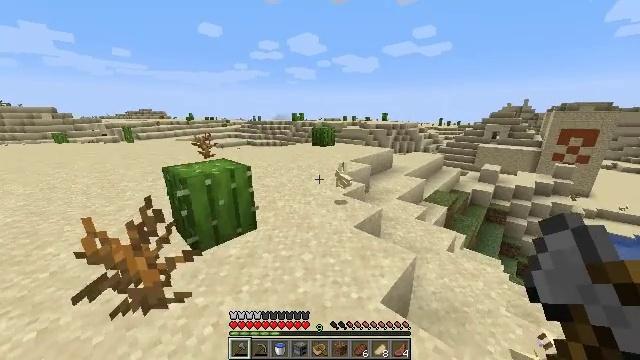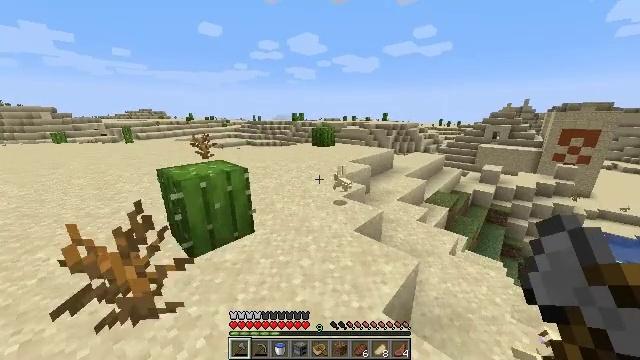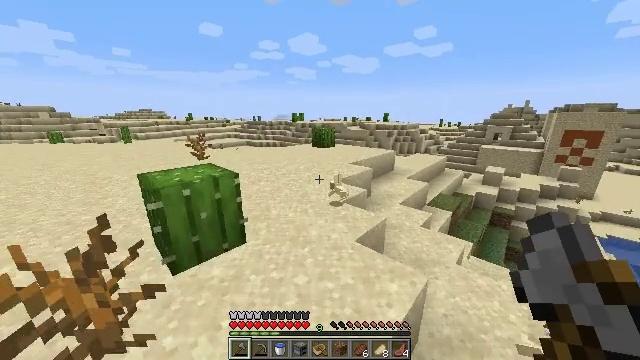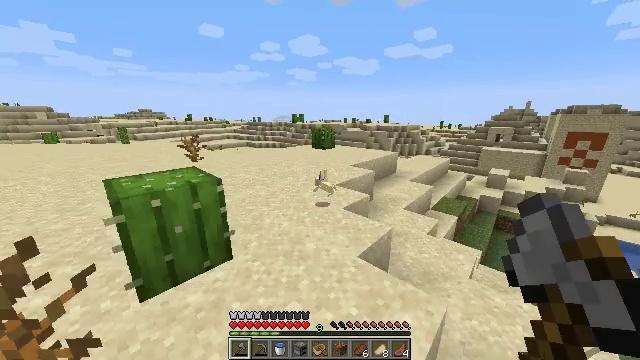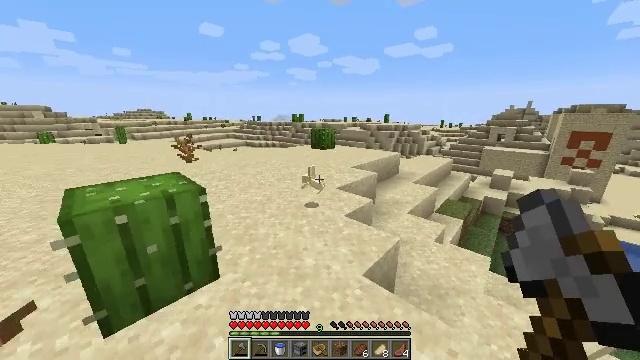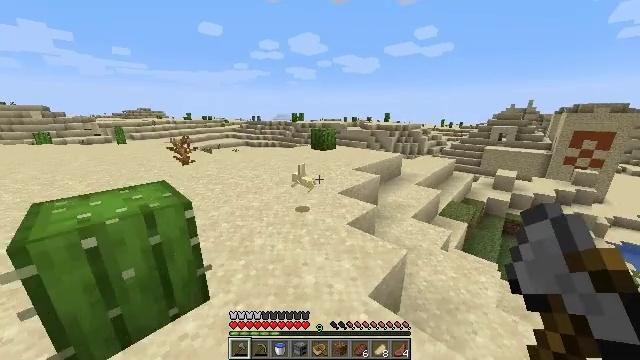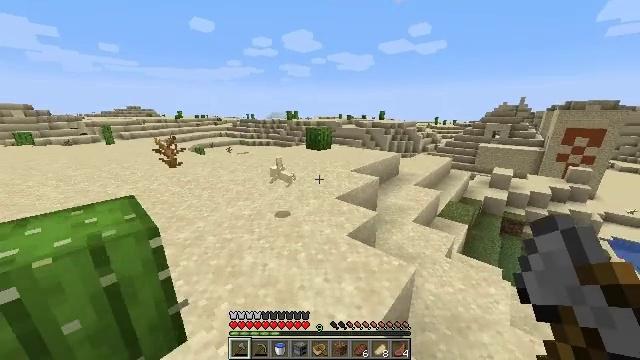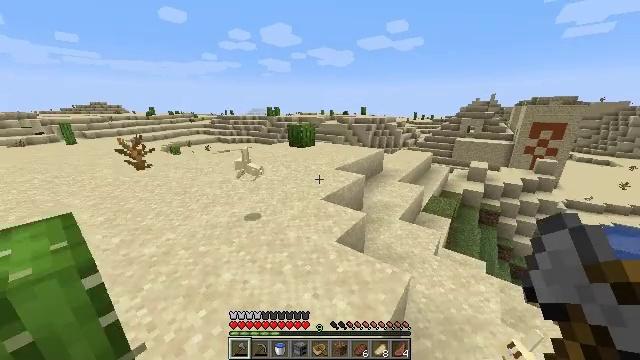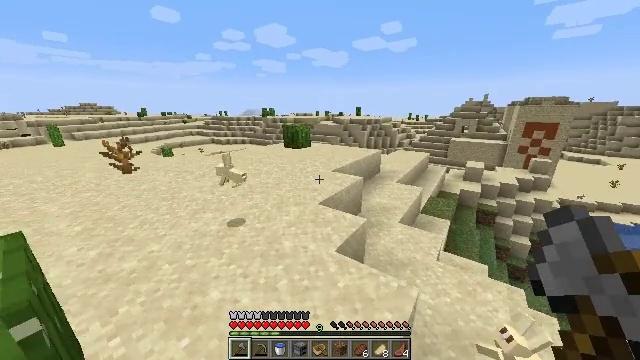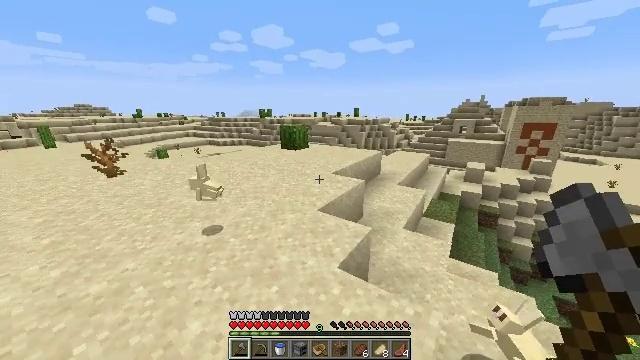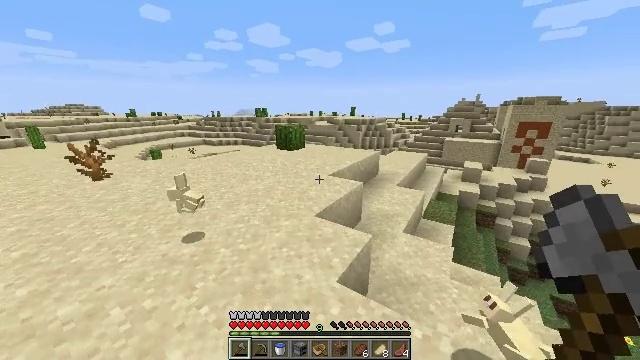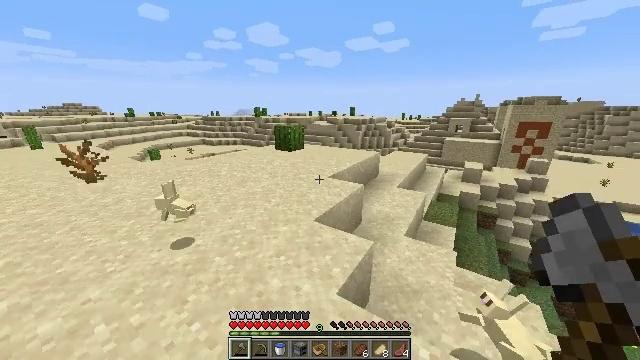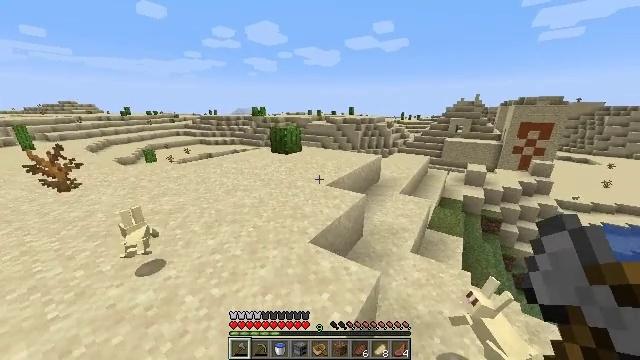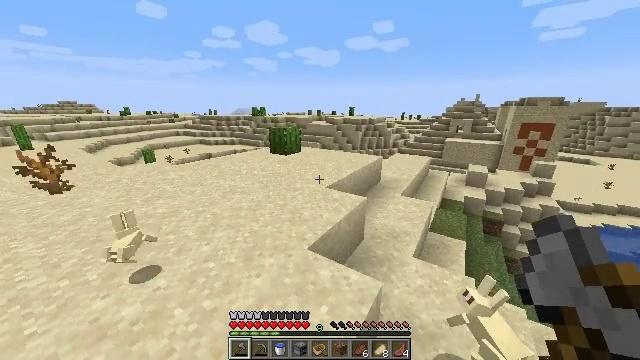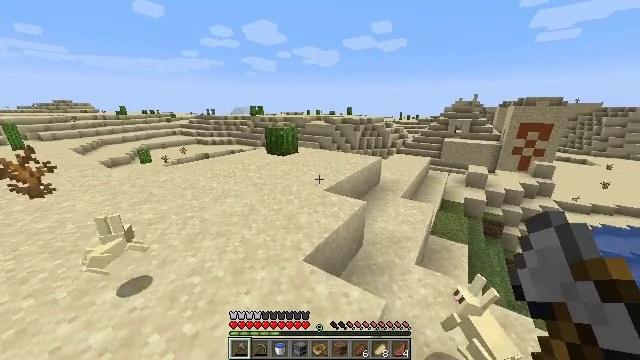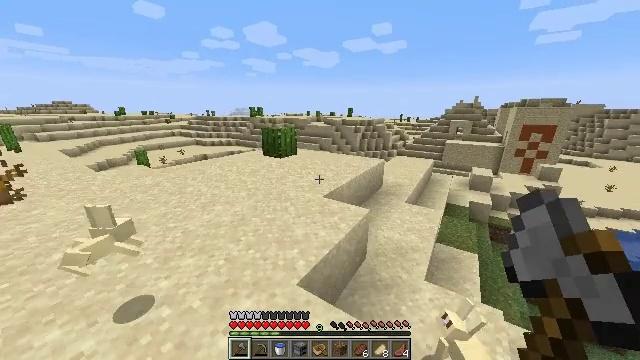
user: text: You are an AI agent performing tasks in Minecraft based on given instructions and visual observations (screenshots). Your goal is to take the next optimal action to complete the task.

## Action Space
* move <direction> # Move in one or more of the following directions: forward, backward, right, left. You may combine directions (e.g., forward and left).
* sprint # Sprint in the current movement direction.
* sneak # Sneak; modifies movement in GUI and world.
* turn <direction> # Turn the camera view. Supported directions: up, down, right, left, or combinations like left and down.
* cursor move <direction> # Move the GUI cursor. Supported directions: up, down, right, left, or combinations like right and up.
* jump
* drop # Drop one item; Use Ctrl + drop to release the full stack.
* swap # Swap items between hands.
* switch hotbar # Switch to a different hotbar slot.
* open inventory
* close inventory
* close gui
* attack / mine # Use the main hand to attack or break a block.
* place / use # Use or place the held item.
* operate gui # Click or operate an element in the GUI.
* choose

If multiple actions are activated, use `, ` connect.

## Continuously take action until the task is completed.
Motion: motion action
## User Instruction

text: Break the block of blue terracotta.
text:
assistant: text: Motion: move forward, sprint
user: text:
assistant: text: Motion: move forward, sprint
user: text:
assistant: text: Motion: move forward, sprint
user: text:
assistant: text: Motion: move forward, sprint
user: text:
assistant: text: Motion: move forward, sprint
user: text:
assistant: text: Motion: move forward, sprint, turn right
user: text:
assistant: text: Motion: move forward, sprint, turn right and down
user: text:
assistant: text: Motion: move forward, sprint, turn right
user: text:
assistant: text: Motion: move forward, sprint
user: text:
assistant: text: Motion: move forward, sprint
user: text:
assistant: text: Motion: move forward, sprint
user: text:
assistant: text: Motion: move forward, sprint
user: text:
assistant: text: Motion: move forward, sprint
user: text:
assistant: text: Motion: move forward, sprint
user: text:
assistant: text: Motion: move forward, sprint
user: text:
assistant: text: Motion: move forward, sprint
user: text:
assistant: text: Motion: move forward, sprint
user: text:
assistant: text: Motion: move forward
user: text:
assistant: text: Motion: move forward
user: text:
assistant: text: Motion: move forward
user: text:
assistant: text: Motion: move forward
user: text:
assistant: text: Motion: move forward
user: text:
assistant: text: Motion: move forward
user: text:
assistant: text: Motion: move forward
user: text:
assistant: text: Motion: move forward
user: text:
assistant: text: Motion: move forward
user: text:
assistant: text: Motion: move forward
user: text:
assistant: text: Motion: move forward, turn right
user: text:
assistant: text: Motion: move forward, turn right
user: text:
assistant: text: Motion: move forward, turn right